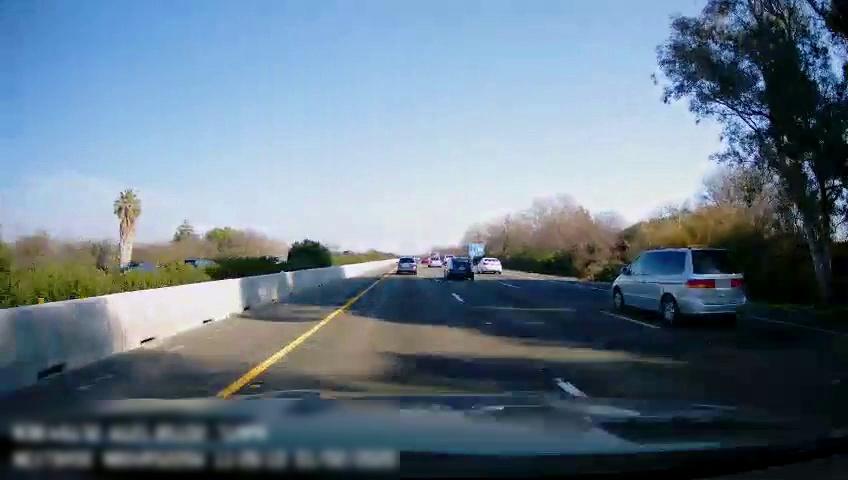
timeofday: Day
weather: Sunny
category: Drivable Space
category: Vehicles | Car
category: Vehicles | Van
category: Vehicles | SUV
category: Vehicles | SUV
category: Vehicles | Car
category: Vehicles | SUV
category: Vehicles | Car
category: Vehicles | Truck
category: Lanes | Current Lane
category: Lanes | Current Lane
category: Lanes | Alternate Lane
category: Lanes | Alternate Lane